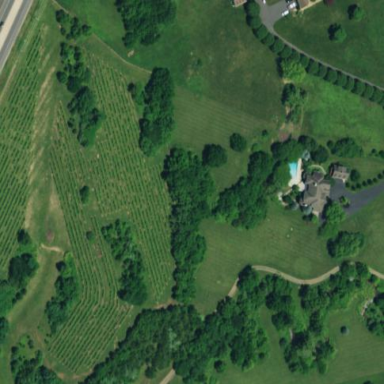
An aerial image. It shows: Vineyard growing grapes.